Question: I have set both the header and the footer to fixed but still cannot get the content to adjust in IPhone.

Here is my layout code
'''
<body>
<div data-role="page" @(Page.Id == null ? string.Empty : "id=" + Page.Id) data-fullscreen="false">
@* @RenderSection("MoreCode", false)*@
@if (IsSectionDefined("Header"))
{
<div data-role="header" data-position="fixed">
@RenderSection("Header", false)
</div><!-- /header -->
}
<div data-role="content">
@RenderBody()
</div><!-- /content -->
<div data-role="footer" data-tap-toggle="false" data-position="fixed">
<div class="center-wrapper">
<table border="0">
<tr>
<td>
<label for="basic">
Place Of Interest
</label>
</td>
</tr>
<tr>
<td>
<table border="0">
<tr>
<td>
<a href="@Url.Action("TermsOfUse", "Home")" data-mini="true">Terms of Use</a>
</td>
<td>
<label for="basic">
|
</label>
</td>
<td>
<a href="@Url.Action("PrivacyPolicy", "Home")" data-mini="true">Privacy Policy</a>
</td>
</tr>
</table>
</td>
</tr>
</table>
</div>
</div>
</body>
'''
Here is my View
'''
<h3 style='color:#4FA600; font-weight:bold;'>@ViewBag.Number</h3>
<table border="1" width="100%">
<tr>
<td align="center" valign=middle style=' font-weight:bold; color:#FFFFFF; background:#4FA600; '>
<label for="basic">Available Documents</label>
</td>
</tr>
<tr>
<td>
<table width="100%" height="100%">
<tr>
<td align="left" valign="middle" style=' font-weight:bold;'>
Type
</td>
<td align="center" valign="middle" style=' font-weight:bold;'>
Description
</td>
</tr>
@{
foreach(var row in Model)
{
<tr>
<td align="left" valign="middle">
@row.DocType
</td>
<td align="center" valign="middle">
<a href="#" target="_blank" class="my-btn">@row.Description</a>
</td>
</tr>
}
}
</table>
</td>
</tr>
</table>
'''
Isnt jquerymobile suppose to manually adjust? It renders fine in firefox. What can I do to make the content fully display?
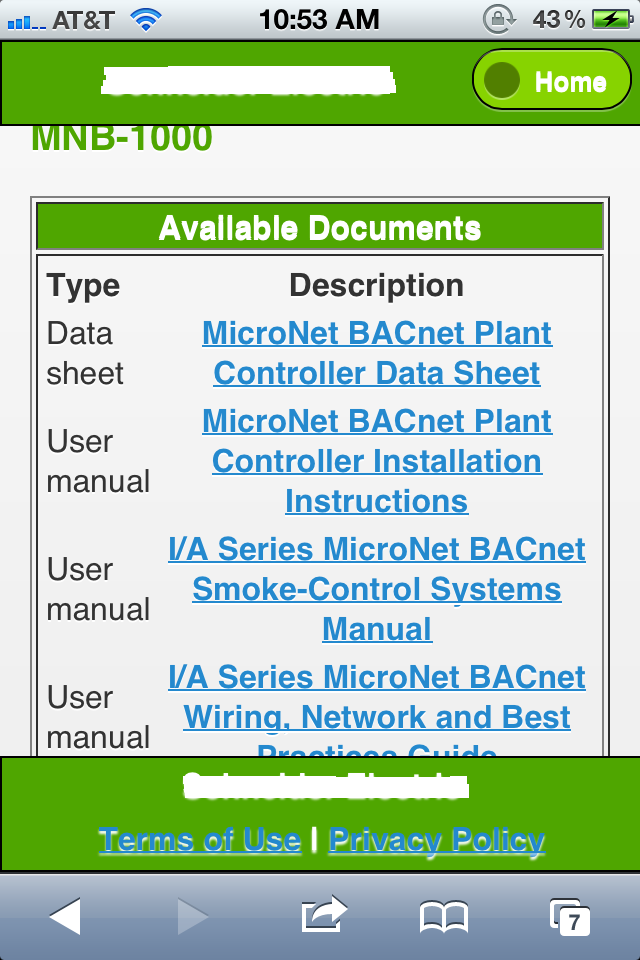
Answer: \The issue was I had this in my css:
'''
[data-role=page]{height: 100% !important; position:relative !important;}
'''
I got this code from use theme roller not sure why this messed it up. Maybe someone can clarify would be appreciated